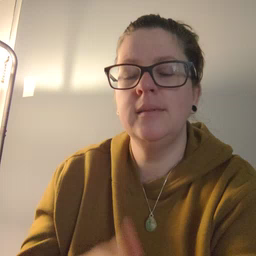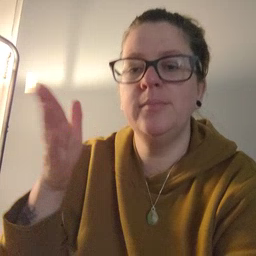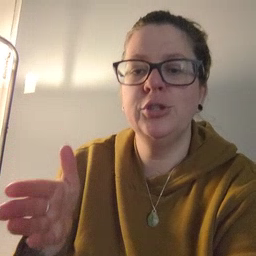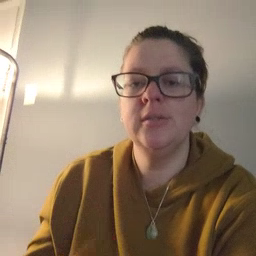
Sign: person